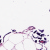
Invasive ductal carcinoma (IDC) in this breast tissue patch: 0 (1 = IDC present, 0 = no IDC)